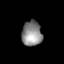
Tissue: lung
Cell type: Epithelial cells
Senescence score: 0.6797
Nuclear area (px): 492
Mean DAPI intensity: 138.756